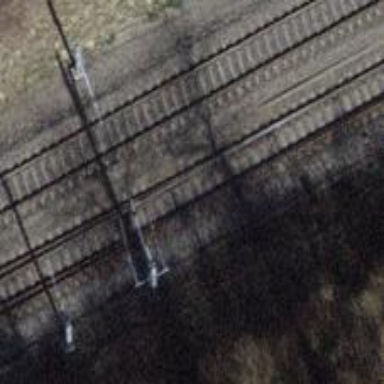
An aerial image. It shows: Railway switch.